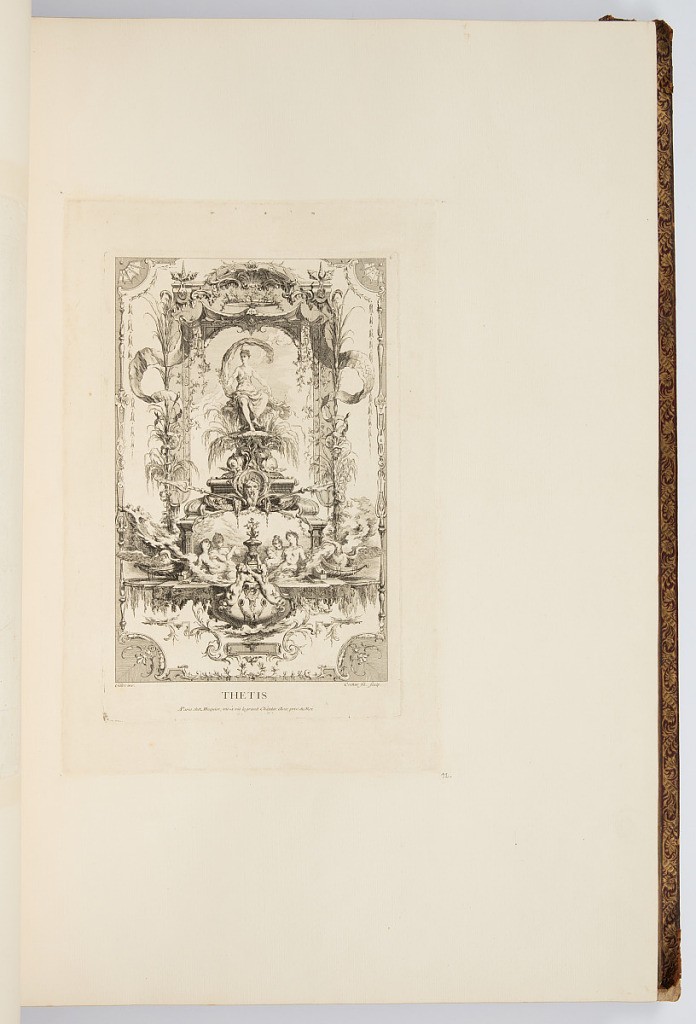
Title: THETIS
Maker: Claude Gillot, French, 1673–1722
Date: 1729–37
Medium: Etching and engraving on laid paper
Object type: Bound print
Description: Plate of arabesques with the figure of Thetis at the center under a baldachin. The plate is signed and numbered.